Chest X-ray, AP view. Patient: 19 years old, sex M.
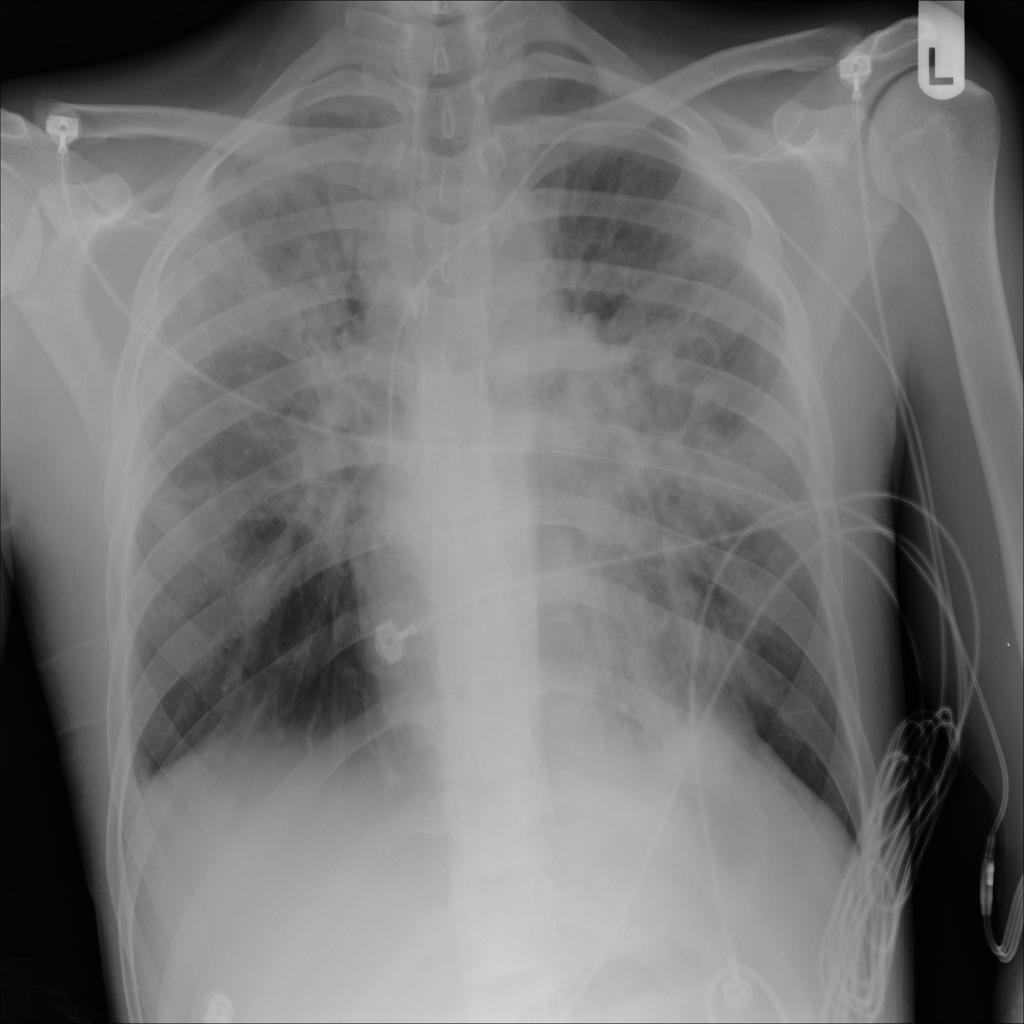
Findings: Infiltration